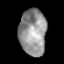
Tissue: prostate
Cell type: T cells
Senescence score: 0.3469
Nuclear area (px): 1222
Mean DAPI intensity: 147.553